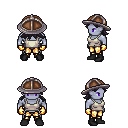
a pixel art fantasy rpg character, male body template, dark elf, purple skin, white pirate shirt, gold greaves, raven loose hair, chain helm, gold gloves, black shoes, four views (front, back, left, right), 2x2 character sprite sheet, small pixel art, hard edges, no anti-aliasing